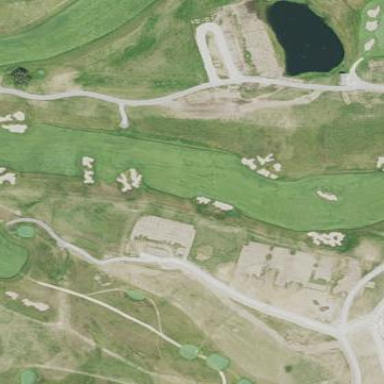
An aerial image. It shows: Golf fairway in the image.